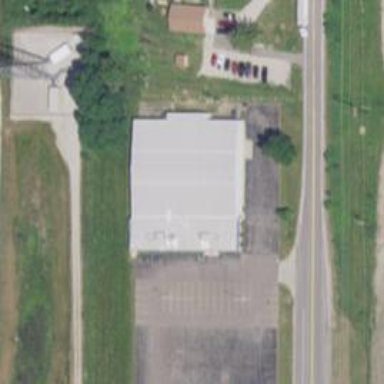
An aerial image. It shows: Building housing bowling alley.